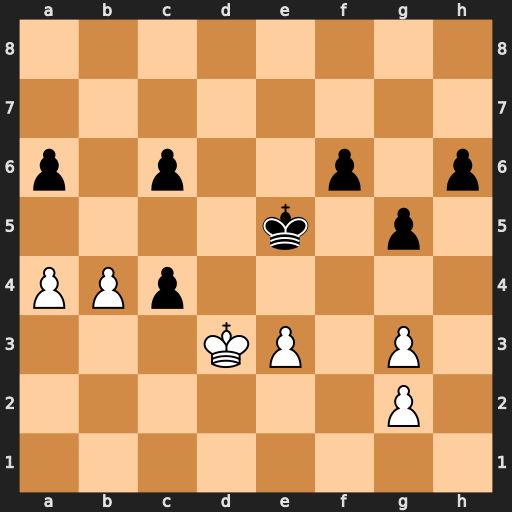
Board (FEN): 8/8/p1p2p1p/4k1p1/PPp5/3KP1P1/6P1/8
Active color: w
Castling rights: -
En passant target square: -
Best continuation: Kxc4 Kd6 g4 f5 gxf5